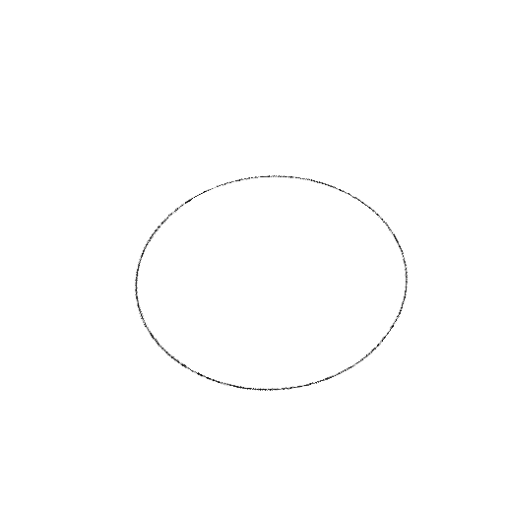
Crossing number: 0